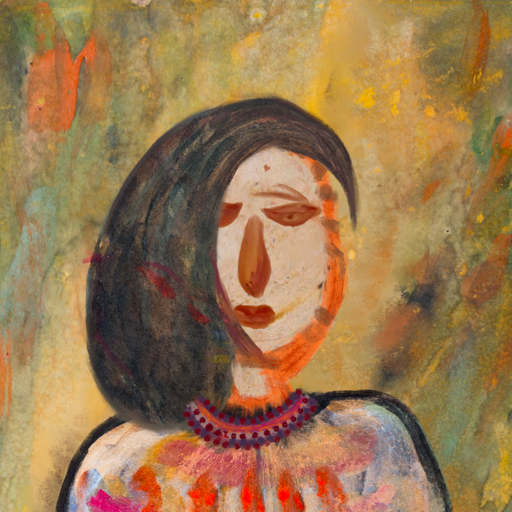
Background: Comrade, Head And Neck Front: Rupkatha, Face Front: Pious_Lady, Bust: Childish, Hair Front: Gypsy_Mother, Head Accessory: Blank, Second Necklace: Blank, Necklace: Roy_Bahadur, Baby: Blank